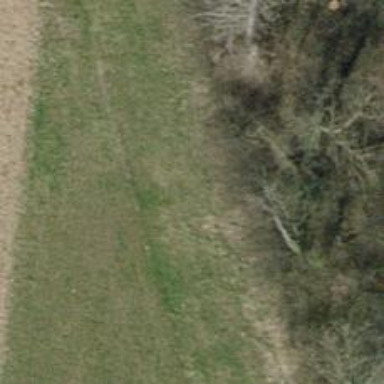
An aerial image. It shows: Path covered in grass.